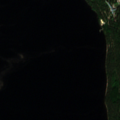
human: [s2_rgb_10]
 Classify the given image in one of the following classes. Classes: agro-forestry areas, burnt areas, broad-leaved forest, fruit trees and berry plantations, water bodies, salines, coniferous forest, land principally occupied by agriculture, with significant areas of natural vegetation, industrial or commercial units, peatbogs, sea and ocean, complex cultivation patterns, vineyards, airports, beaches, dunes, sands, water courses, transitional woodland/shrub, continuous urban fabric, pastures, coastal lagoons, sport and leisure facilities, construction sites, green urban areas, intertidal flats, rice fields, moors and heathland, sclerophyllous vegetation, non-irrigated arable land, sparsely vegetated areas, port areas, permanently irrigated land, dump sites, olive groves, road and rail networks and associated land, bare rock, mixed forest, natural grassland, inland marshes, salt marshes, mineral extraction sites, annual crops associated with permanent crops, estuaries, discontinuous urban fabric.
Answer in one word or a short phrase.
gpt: coniferous forest, water bodies